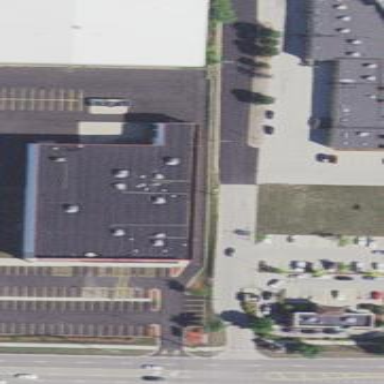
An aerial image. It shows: Retail building.